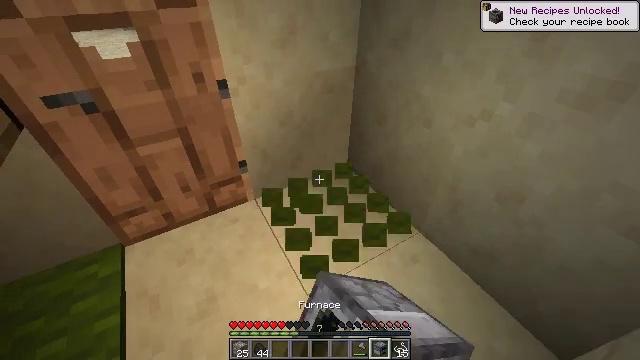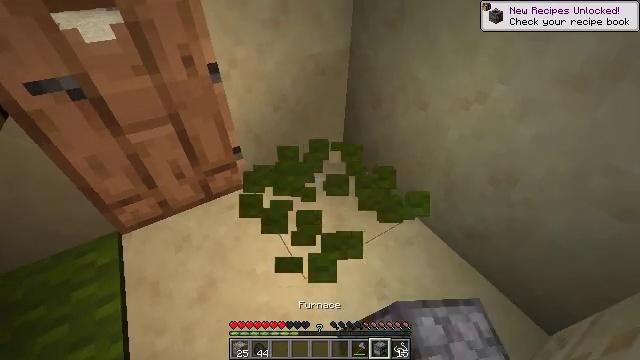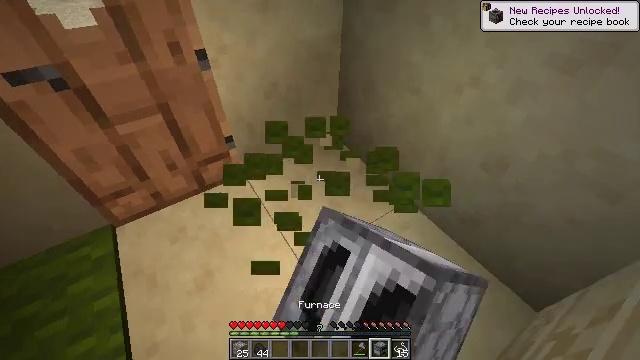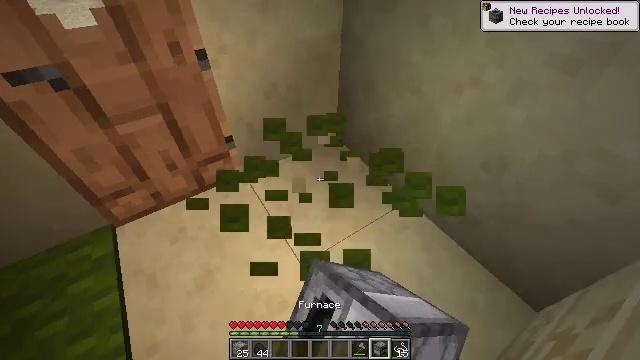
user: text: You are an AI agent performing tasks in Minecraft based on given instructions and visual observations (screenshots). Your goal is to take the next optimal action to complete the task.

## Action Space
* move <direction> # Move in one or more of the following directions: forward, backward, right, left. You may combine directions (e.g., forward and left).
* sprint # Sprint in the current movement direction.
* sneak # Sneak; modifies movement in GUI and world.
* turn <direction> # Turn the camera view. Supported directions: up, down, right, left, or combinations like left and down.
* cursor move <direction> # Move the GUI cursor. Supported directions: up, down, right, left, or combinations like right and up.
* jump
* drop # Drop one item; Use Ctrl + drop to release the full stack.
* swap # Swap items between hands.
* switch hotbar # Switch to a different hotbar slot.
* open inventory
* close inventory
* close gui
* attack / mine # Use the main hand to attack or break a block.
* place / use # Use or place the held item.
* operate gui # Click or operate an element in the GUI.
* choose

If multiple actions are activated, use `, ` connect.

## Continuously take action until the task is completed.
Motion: motion action
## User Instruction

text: Mine the green carpet.
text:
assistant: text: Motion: turn right and down, attack / mine
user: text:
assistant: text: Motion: turn right and down, attack / mine
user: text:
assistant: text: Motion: attack / mine
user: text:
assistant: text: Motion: attack / mine